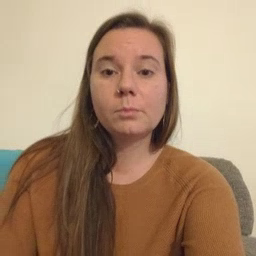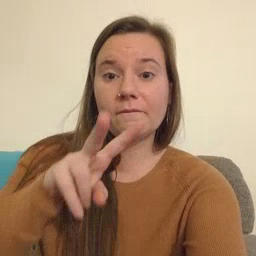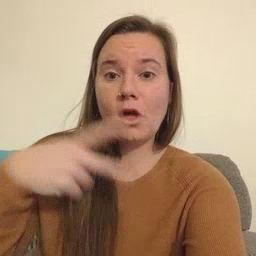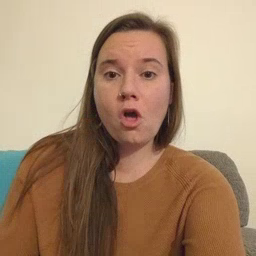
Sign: fall